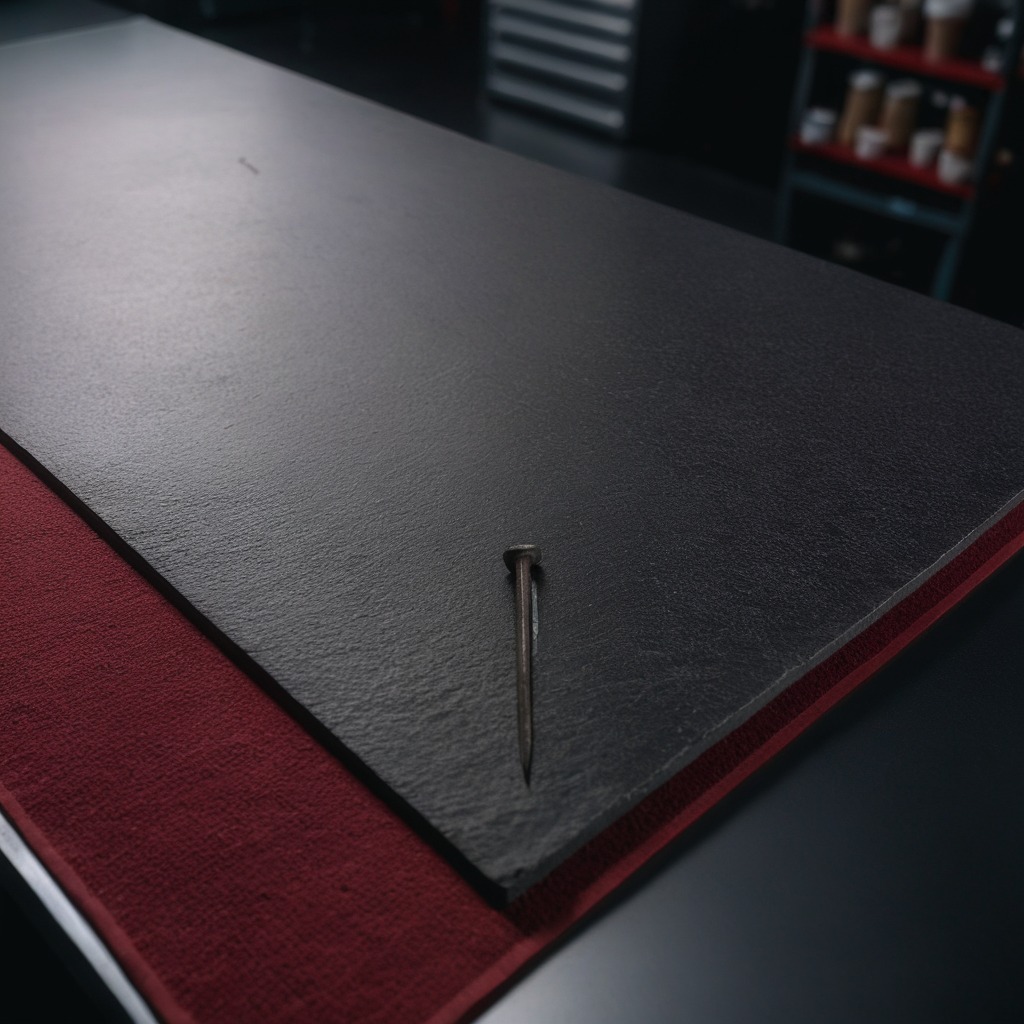
A nail is lying on the clean granite tabletop inside a workshop at night dim ambient light soft shadows worn but beneath the mat.